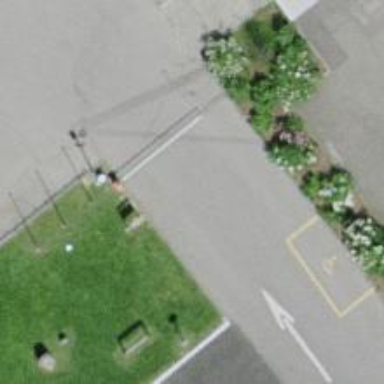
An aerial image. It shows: Lift gate barrier.